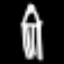
Label: pencil